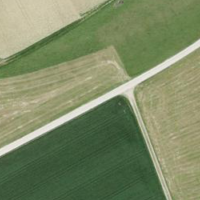
EUNIS habitat code: 52
Species observed at this site:
Plantago media